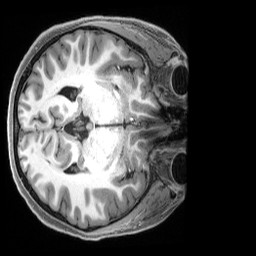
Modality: T1w
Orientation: axial
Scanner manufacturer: siemens
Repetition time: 2.5 s
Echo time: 0.00231 s